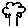
Label: tree